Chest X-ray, PA view. Patient: 49 years old, sex F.
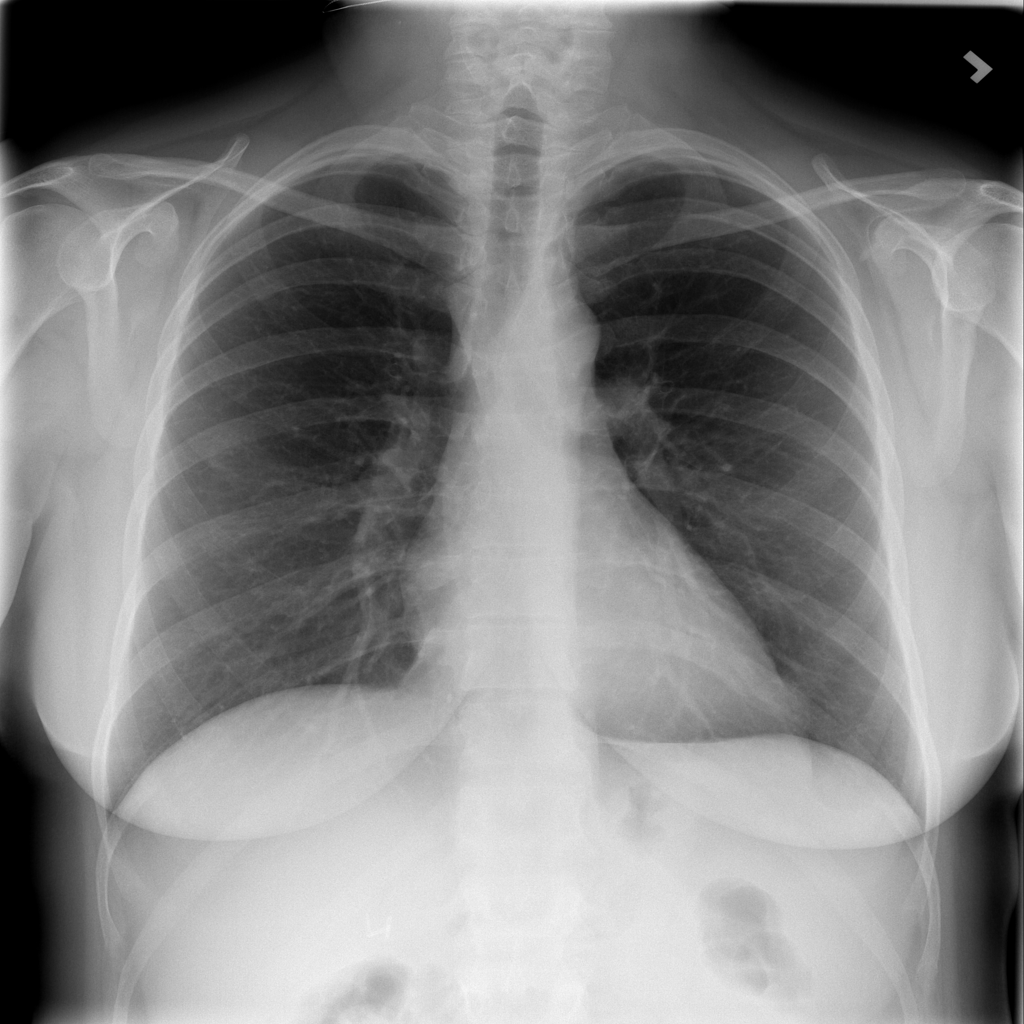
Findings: No Finding